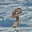
Label: 9